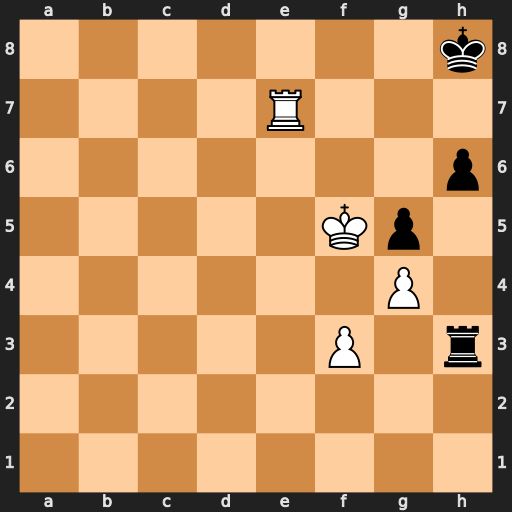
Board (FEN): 7k/4R3/7p/5Kp1/6P1/5P1r/8/8
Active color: w
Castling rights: -
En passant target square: -
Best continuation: Kg6 Rxf3 Re8+ Rf8 Rxf8#